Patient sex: M
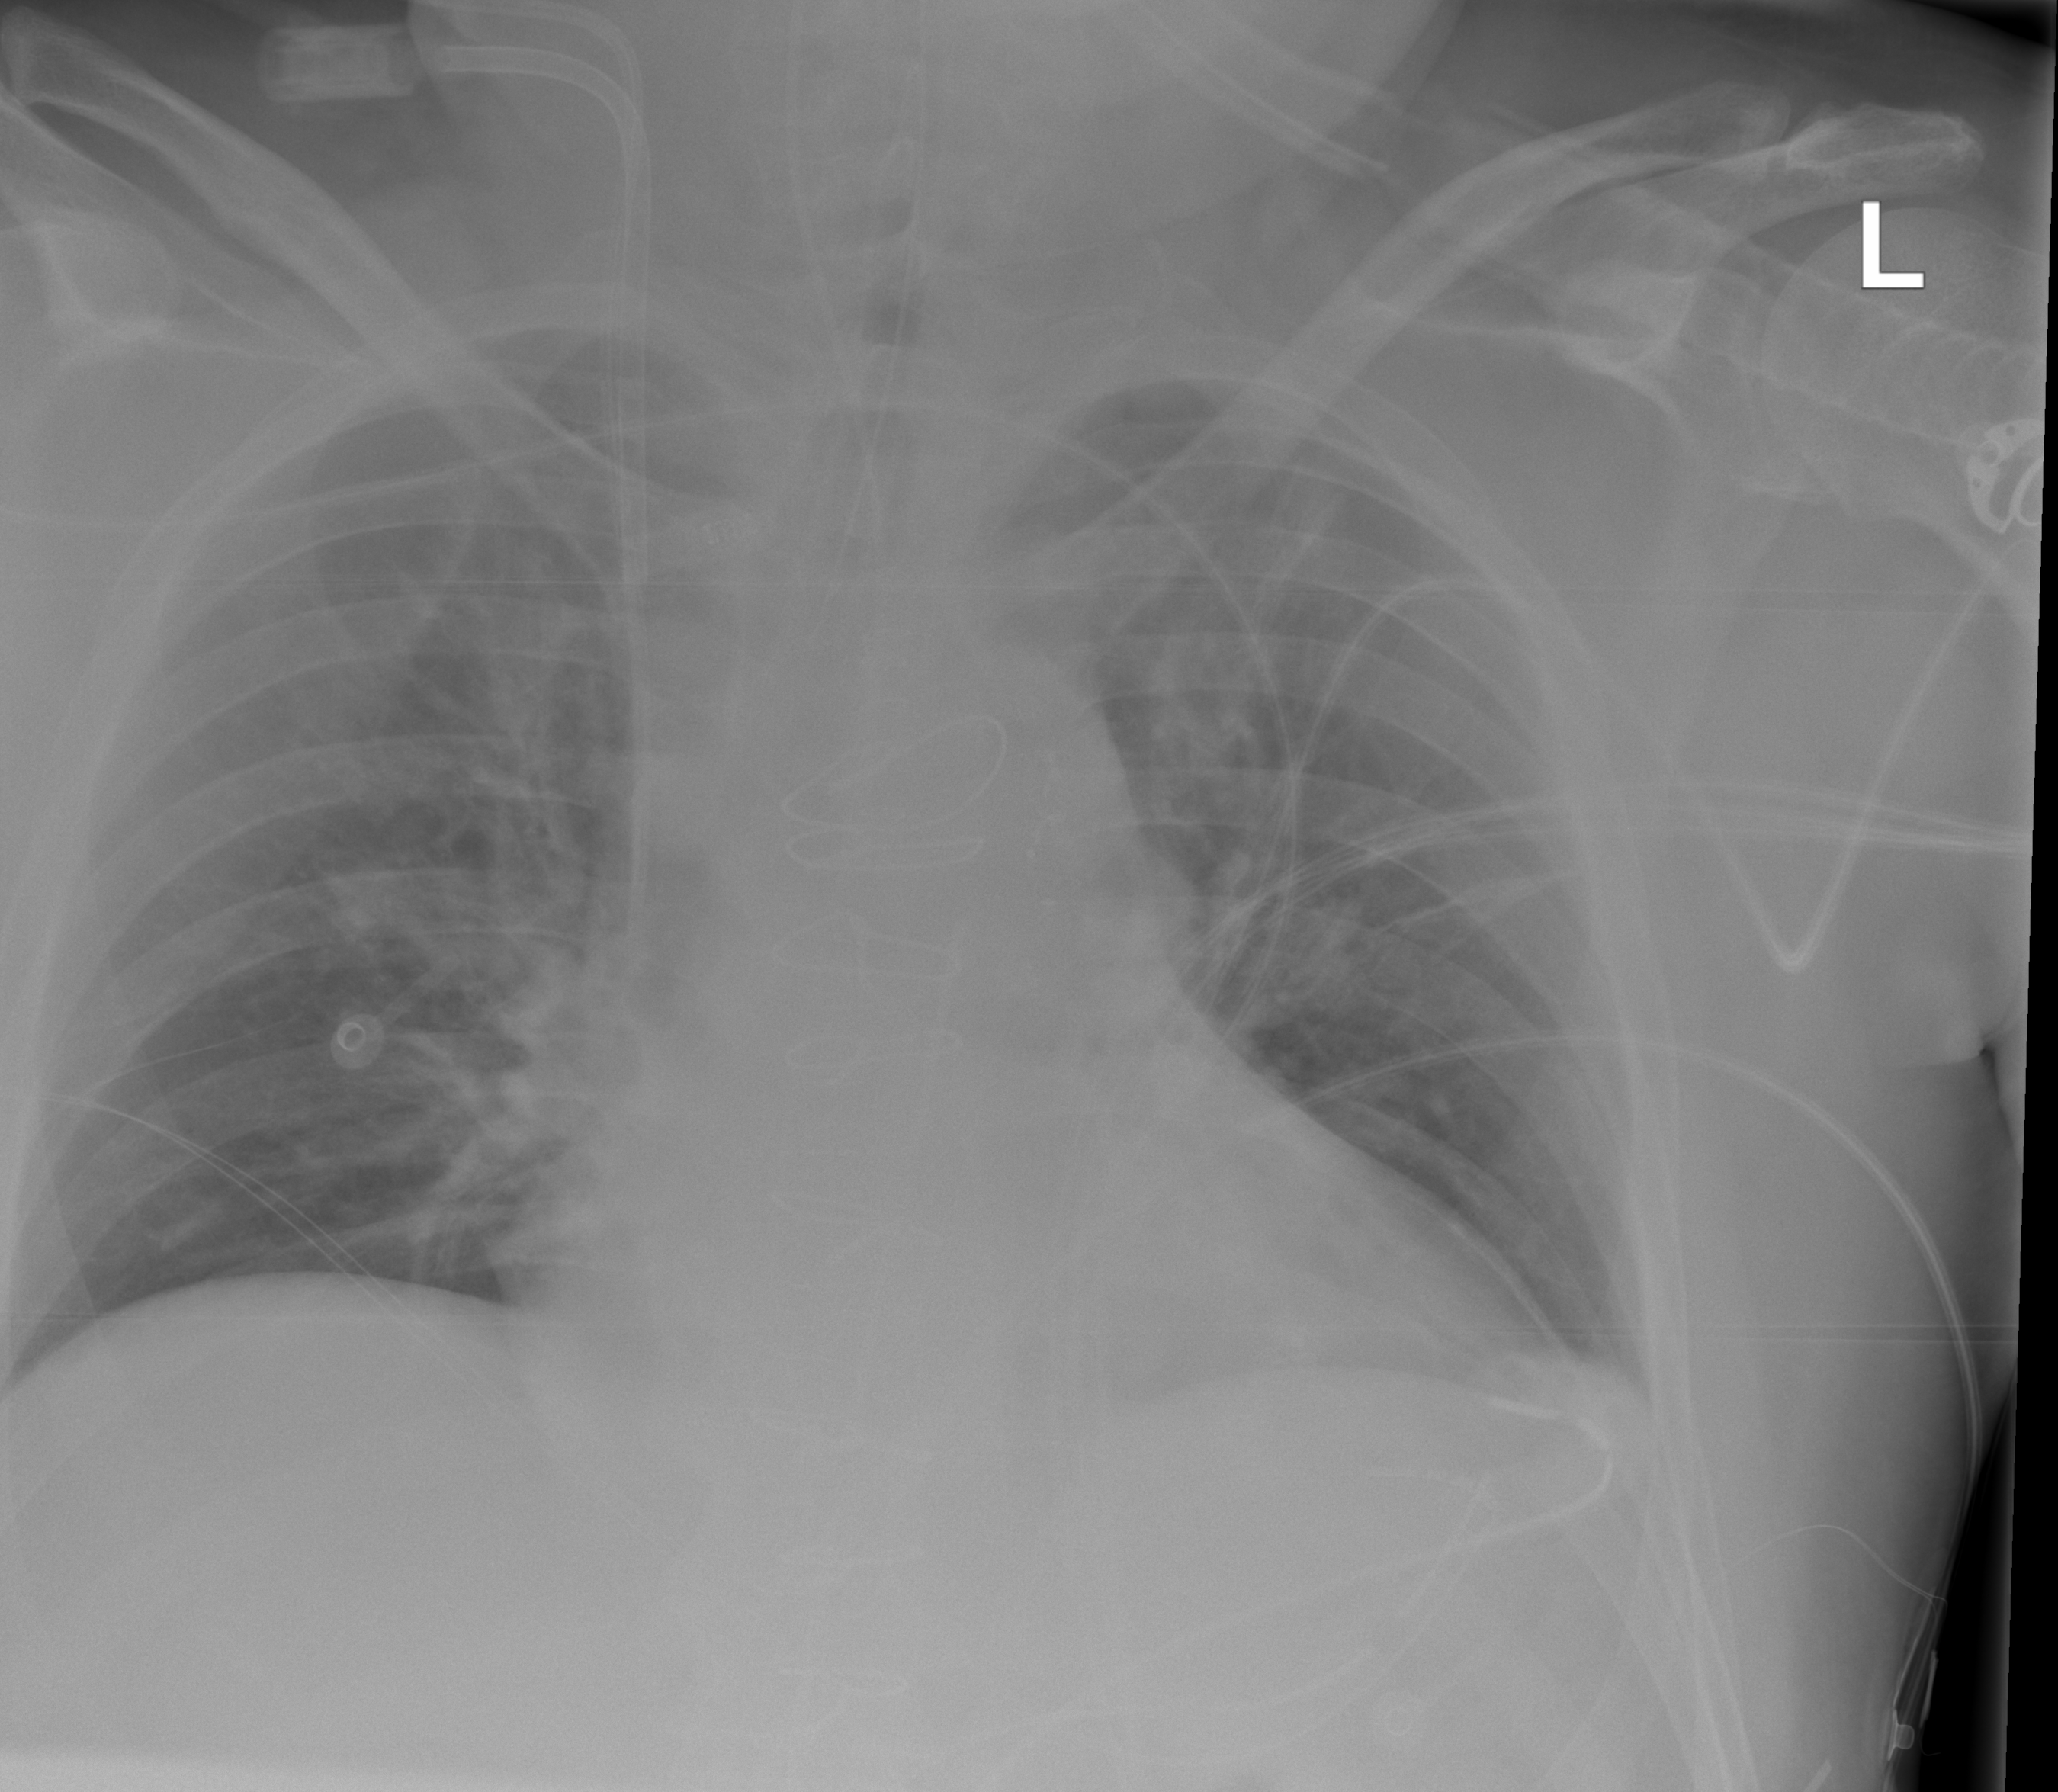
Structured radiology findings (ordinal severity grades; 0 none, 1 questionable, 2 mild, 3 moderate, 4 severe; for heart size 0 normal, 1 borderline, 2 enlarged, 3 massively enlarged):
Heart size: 2
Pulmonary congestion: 1
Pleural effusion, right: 0
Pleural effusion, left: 0
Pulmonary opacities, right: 0
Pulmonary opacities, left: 0
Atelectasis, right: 0
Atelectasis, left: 0